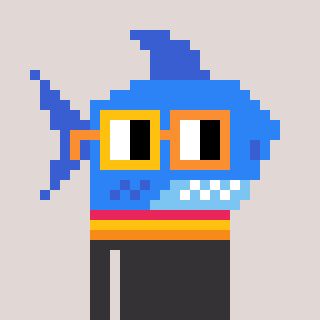
a pixel art character with square yellow and orange glasses, a shark-shaped head and a grayscale-colored body on a warm background